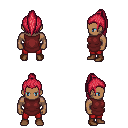
a pixel art fantasy rpg character, male body template, human, dark skin, maroon tunic, red pants, ruby red long topknot hairstyle, brown shoes, four views (front, back, left, right), 2x2 character sprite sheet, small pixel art, hard edges, no anti-aliasing